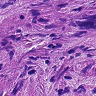
Metastatic tissue present: yes